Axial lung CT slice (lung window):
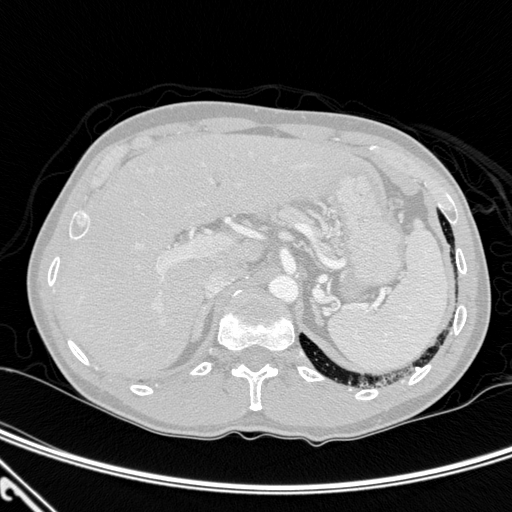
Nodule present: no